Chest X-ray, AP view. Patient: 27 years old, sex F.
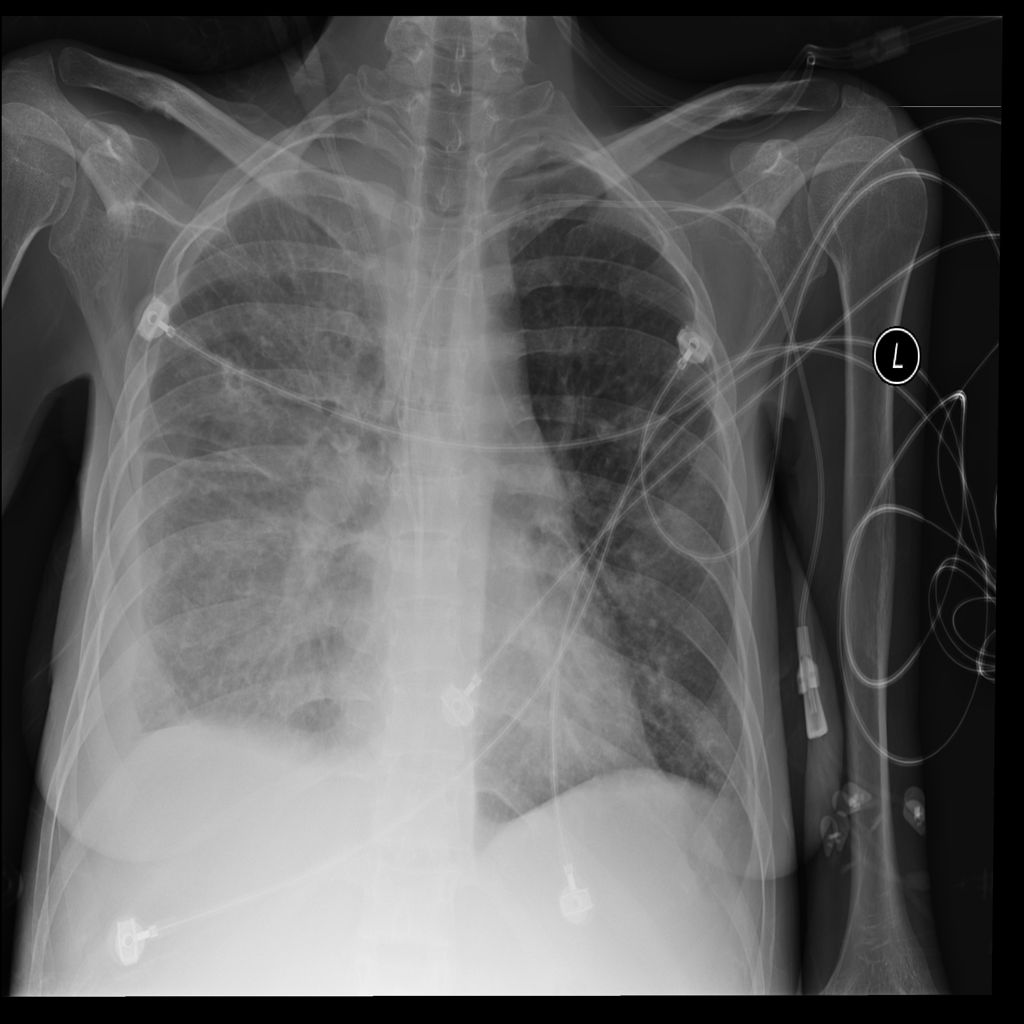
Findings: Effusion